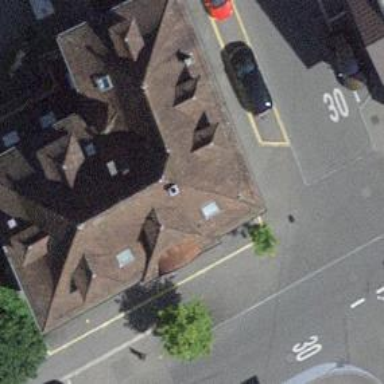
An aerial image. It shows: Hotel.